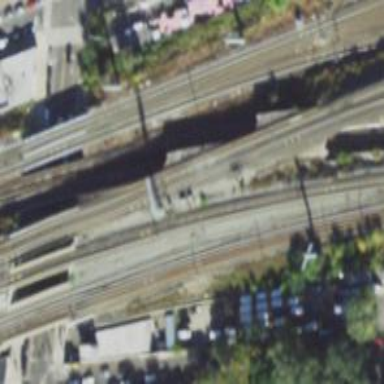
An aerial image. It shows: Electrified railway line.